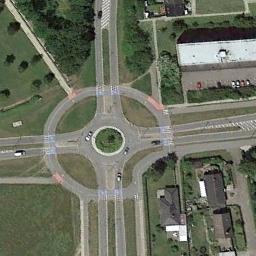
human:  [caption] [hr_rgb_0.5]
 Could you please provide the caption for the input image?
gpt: There are several moving vehicles on the road at the roundabout, There are several buildings and some trees and some lawns around the roundabout .

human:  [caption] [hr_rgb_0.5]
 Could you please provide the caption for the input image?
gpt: The roundabout with four exits and entrances is between some buildings and the lawn .

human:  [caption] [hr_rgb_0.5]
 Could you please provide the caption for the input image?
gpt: There are many cars in the parking lot near the roundabout .

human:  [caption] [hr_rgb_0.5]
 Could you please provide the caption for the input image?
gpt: The roundabout is on the grass next to trees and buildings .

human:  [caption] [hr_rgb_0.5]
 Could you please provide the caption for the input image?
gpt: There are some buildings and green lawns beside the roundabout .